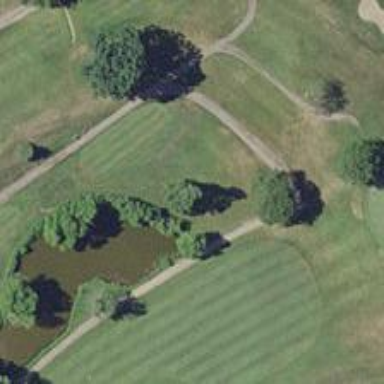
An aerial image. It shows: Water hazard on golf course. The hazard is natural water feature.